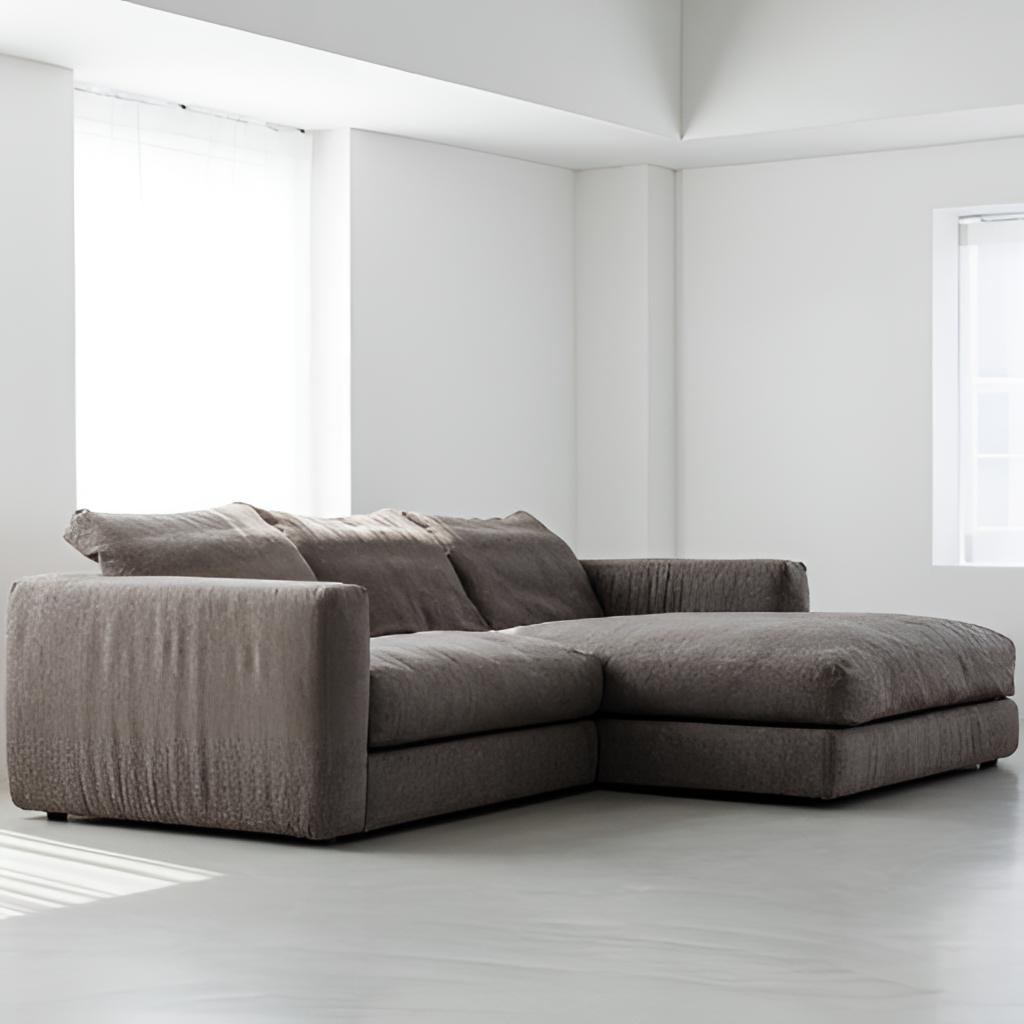
gray fabric sectional sofa, living room, gray wood flooring, with plank pattern, paint wallpaper, with solid pattern, minimalist